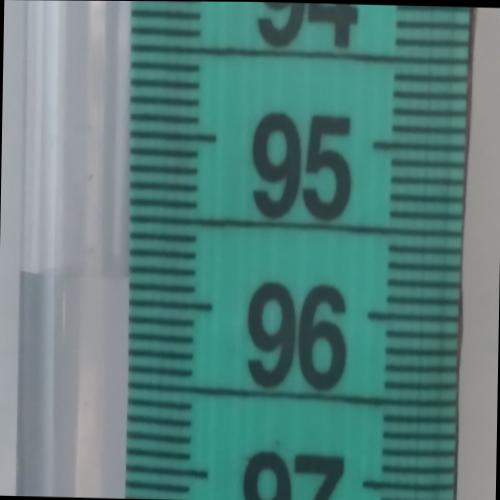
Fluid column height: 95.9 cm